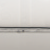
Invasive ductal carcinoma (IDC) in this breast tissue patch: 0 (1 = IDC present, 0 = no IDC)